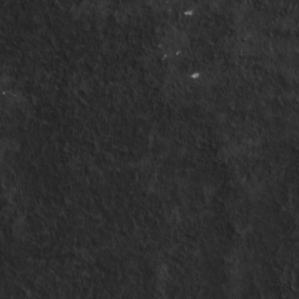
Label: non_frost